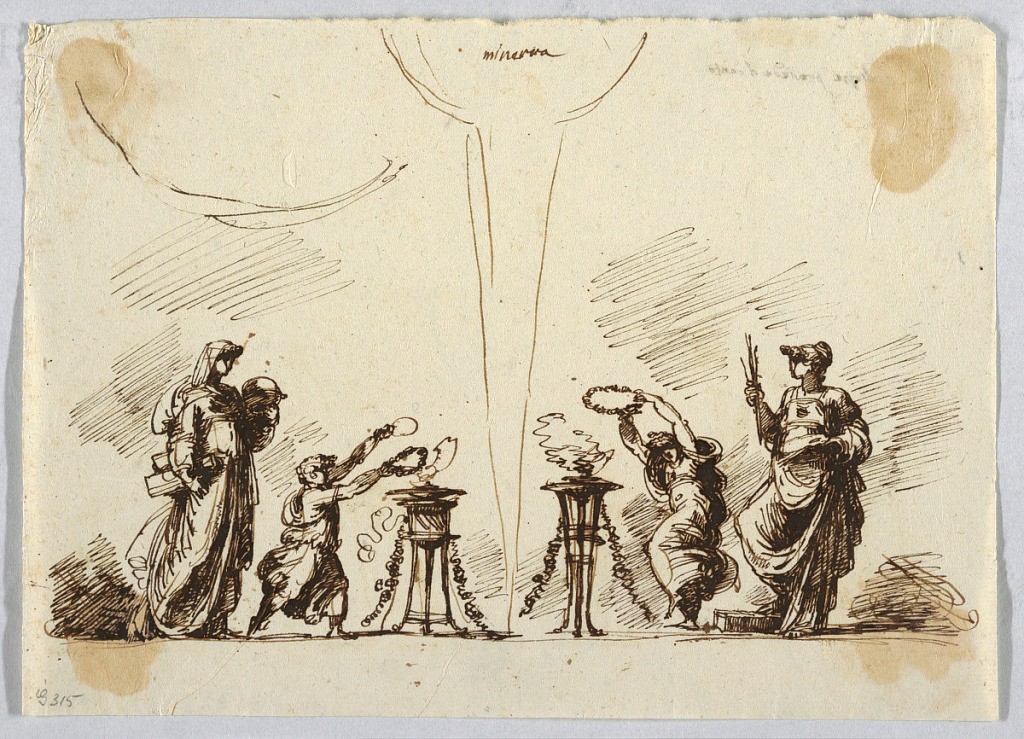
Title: Drawing
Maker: Felice Giani, Italian, 1758–1823
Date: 1790-1795
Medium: Pen and brown ink on cream laid paper
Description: At left: A woman is shown in profile, walking toward right. She carries a sphere and books or instruments. She is preceded by a child holding two wreaths over an altar. At right: A woman is shown in profile standing and directed toward left. She carries a palette and brushes and writing pens. She is preceded by a dancing girl, holding a wreath over an altar